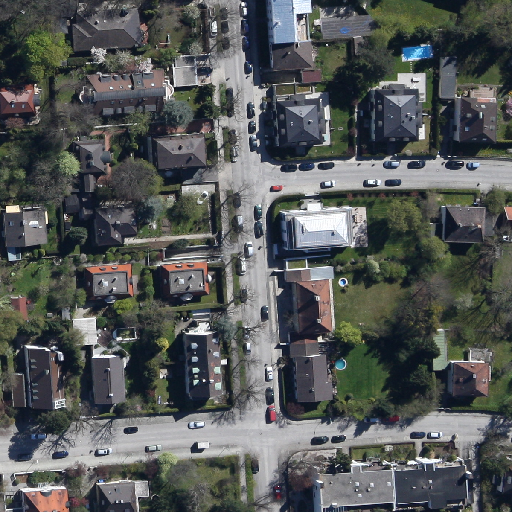
Referring expression: light-duty vehicle